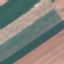
Land use / land cover class: AnnualCrop